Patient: sex M, age 45
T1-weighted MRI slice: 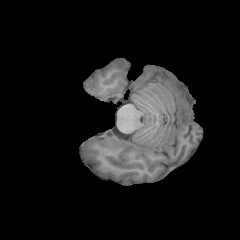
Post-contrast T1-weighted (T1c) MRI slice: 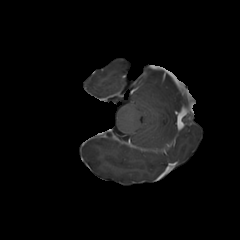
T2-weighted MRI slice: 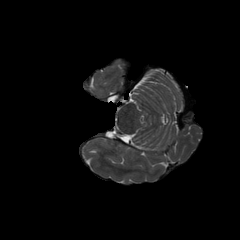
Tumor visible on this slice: no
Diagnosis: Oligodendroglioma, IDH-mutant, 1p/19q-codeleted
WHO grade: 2